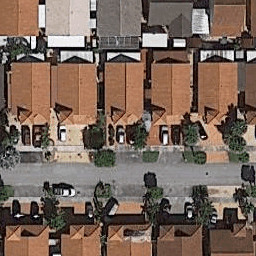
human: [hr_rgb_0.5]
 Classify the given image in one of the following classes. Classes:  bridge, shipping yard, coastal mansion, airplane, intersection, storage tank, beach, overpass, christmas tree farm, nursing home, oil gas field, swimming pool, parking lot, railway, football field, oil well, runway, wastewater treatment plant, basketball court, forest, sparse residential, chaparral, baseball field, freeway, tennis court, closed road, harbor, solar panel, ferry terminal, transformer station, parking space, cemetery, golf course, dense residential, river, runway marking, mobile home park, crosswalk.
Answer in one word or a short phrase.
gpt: dense residential